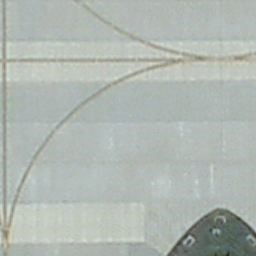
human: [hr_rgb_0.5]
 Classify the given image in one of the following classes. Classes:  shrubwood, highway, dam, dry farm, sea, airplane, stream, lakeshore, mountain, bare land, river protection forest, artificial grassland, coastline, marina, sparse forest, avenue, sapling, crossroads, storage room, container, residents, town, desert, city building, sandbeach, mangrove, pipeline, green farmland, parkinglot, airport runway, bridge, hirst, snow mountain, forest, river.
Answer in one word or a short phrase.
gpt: airport runway